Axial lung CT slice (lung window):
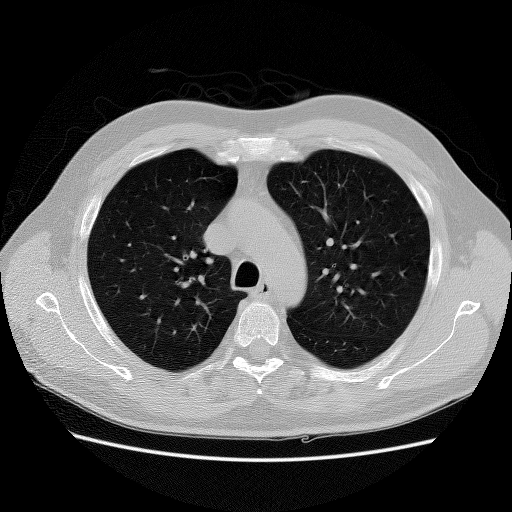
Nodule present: no